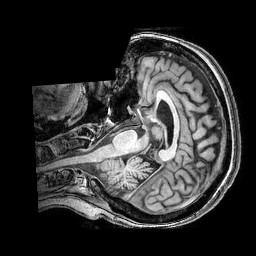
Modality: T1w
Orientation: axial
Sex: female
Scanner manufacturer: philips
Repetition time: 0.008248 s
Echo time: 0.0038 s